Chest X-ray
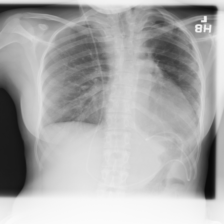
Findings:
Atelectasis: negative
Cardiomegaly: negative
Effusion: negative
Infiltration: positive
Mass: negative
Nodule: negative
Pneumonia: negative
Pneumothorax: positive
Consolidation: negative
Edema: negative
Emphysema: negative
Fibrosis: negative
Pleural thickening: negative
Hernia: negative